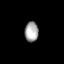
Tissue: lung
Cell type: Fibroblasts
Senescence score: 0.1609
Nuclear area (px): 274
Mean DAPI intensity: 161.828